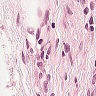
Metastatic tissue present: no